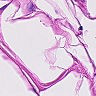
Metastatic tissue present: no